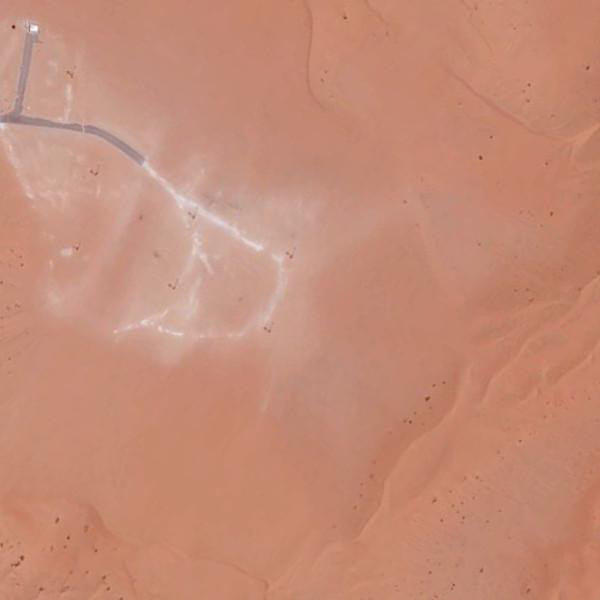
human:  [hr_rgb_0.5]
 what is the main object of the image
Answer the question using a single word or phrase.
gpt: desert